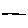
Label: line